Question: I tried to search it on google but no one was matched to my search.
Anyway, I'd like to create a custom play / pause button for the animation to control the animation and the audio. I am not so familiar with ActionScript 3 so beg for me.
Here's my screenshot so you can see what i mean.

Thanks and looking forward.
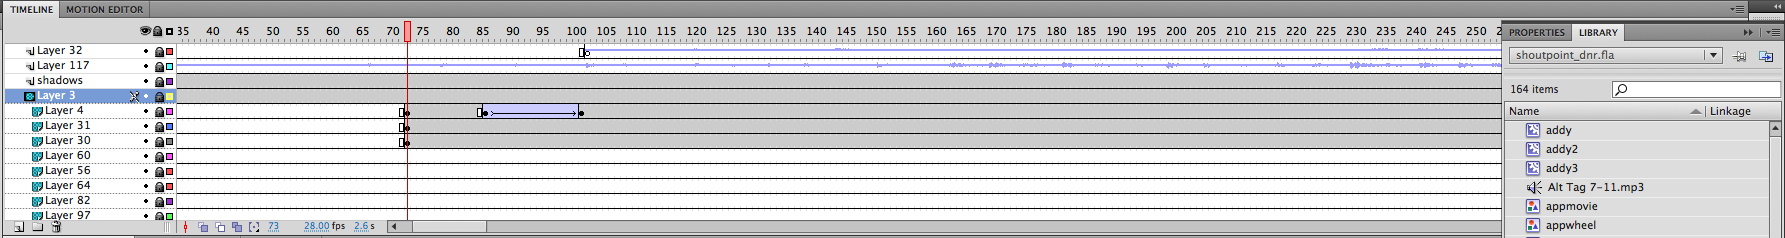
Answer: You need to create a layer with one keyframe at the begin, and normal frame till the end of your animation.
In this keyframe, you'll put the button for play/pause control.
On the document class (or on the keyframe itself) you'll put something like that.
'''
myPlayPauseButton.addEventListener(MouseEvent.Click, playPauseHandler);
function playPauseHandler(e:Event):void{
if(e.target.currentFrame == 1) // button is in the play state
this.stop();
else
this.play();
}
'''
please note that the "this" reference in the handler function, is referring to the main scene (the _root for the as2 programmers).
Note also that you can access this.currentFrame in order to know the current frame of the main animation.